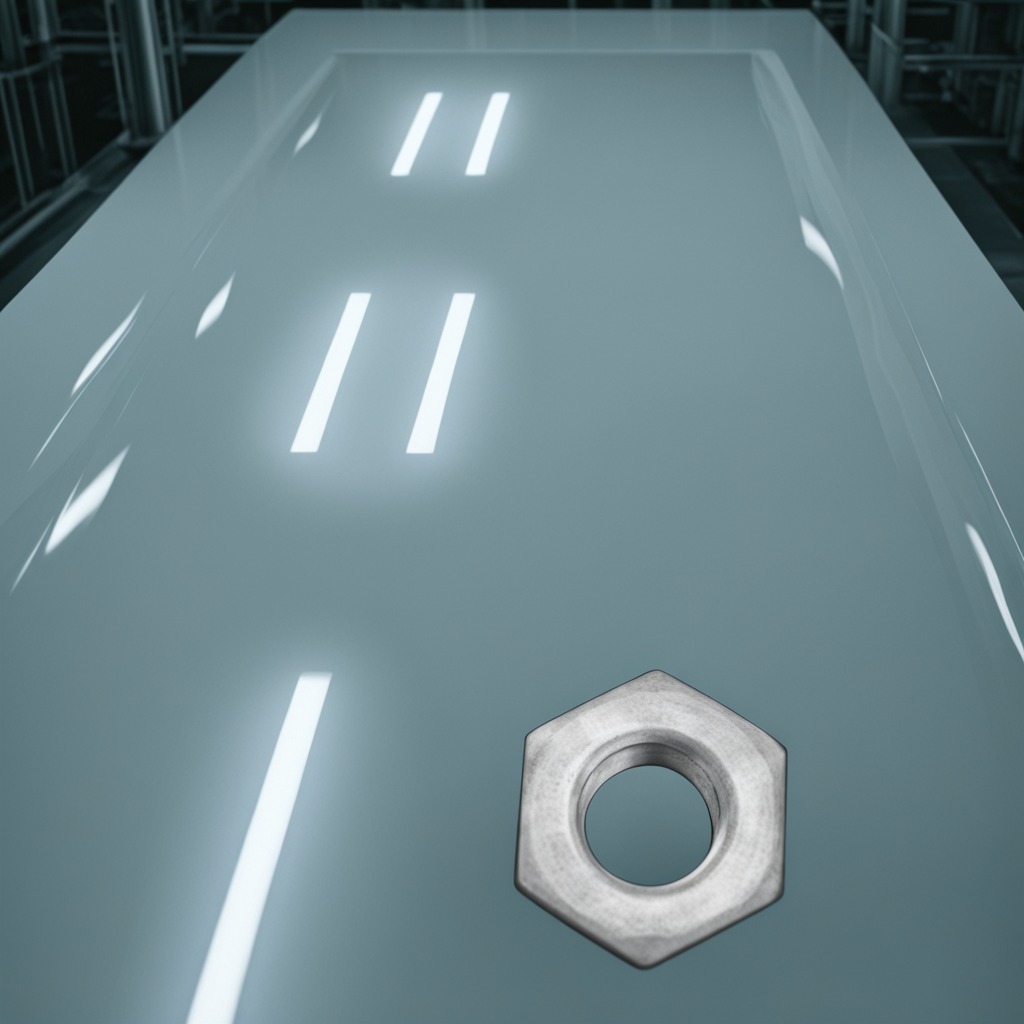
A metal nut is lying on the table.